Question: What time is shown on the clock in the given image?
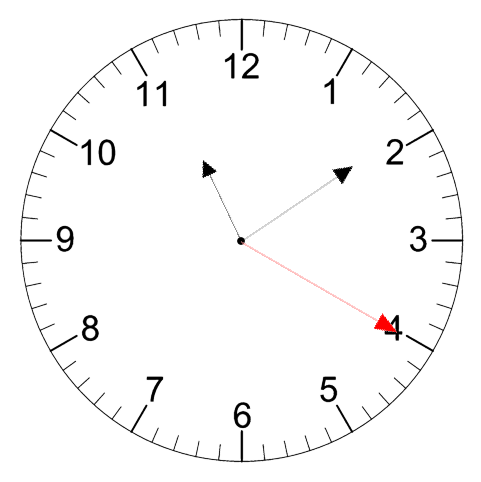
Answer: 11:09:20